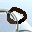
Label: 0